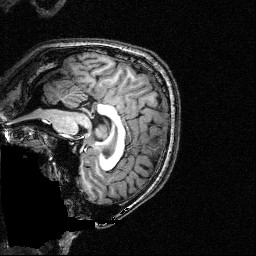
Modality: T1w
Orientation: sagittal
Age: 20
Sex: male
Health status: healthy
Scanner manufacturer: siemens
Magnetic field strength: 3 T
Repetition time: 2.5 s
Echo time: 0.00393 s